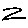
Label: zigzag